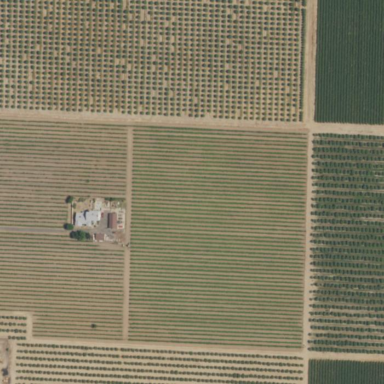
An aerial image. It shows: Beautiful vineyard in the countryside.